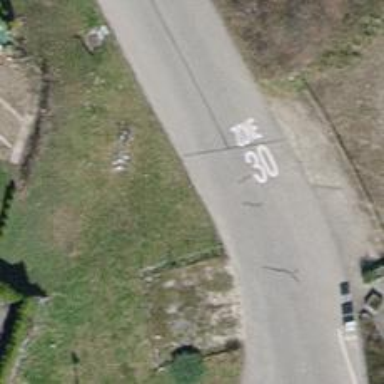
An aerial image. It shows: Road with "give way" sign.